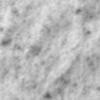
Label: no_change